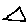
Label: triangle